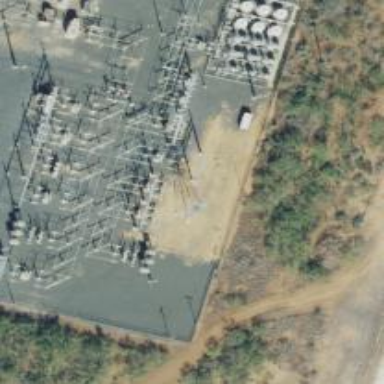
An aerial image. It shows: Power tower.